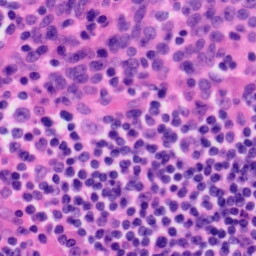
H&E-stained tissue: Tonsil